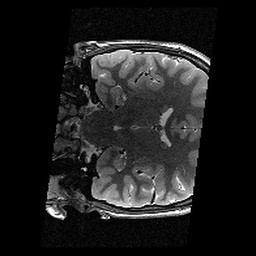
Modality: T2w
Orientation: coronal
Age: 13
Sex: female
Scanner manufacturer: siemens
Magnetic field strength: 3 T
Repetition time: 9.23 s
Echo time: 0.067 s